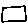
Label: square